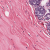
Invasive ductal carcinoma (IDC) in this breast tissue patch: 0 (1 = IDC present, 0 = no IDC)